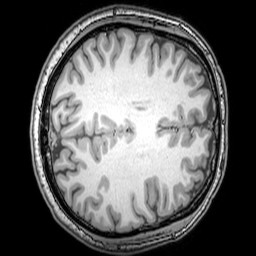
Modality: T1w
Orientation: axial
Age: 23
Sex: male
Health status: healthy
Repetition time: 0.081 s
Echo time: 0.037 s